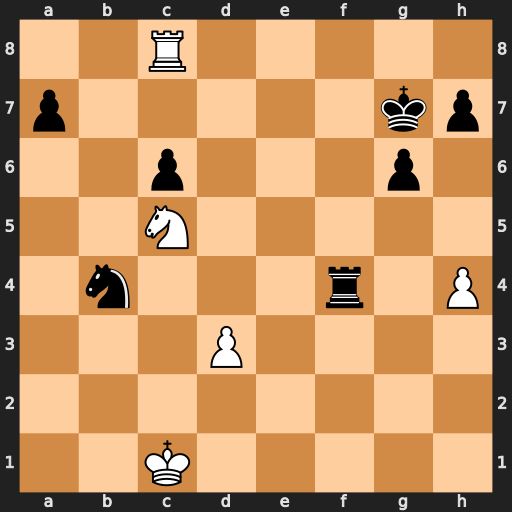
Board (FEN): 2R5/p5kp/2p3p1/2N5/1n3r1P/3P4/8/2K5
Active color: w
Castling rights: -
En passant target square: -
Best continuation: Ne6+ Kh6 Nxf4